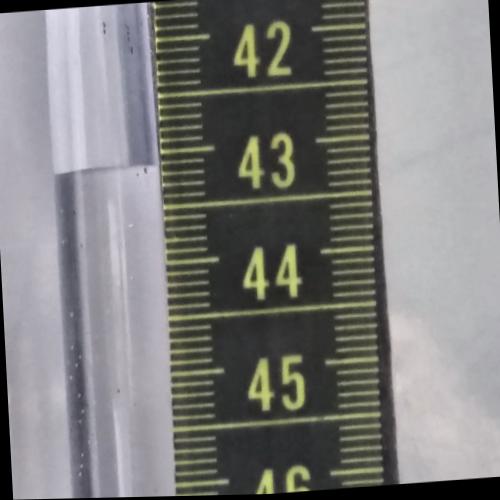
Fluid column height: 43.1 cm